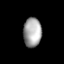
Tissue: lung
Cell type: Epithelial cells
Senescence score: 0.736
Nuclear area (px): 526
Mean DAPI intensity: 162.639